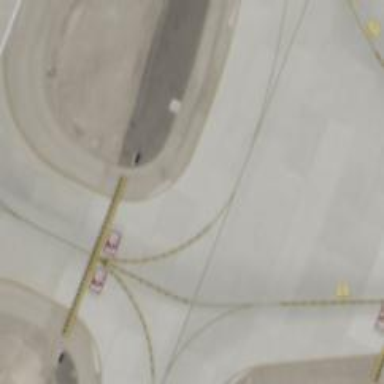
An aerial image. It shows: Image of taxiway at airport.